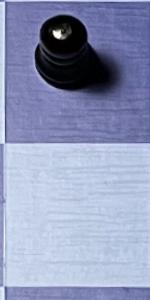
Label: Empty